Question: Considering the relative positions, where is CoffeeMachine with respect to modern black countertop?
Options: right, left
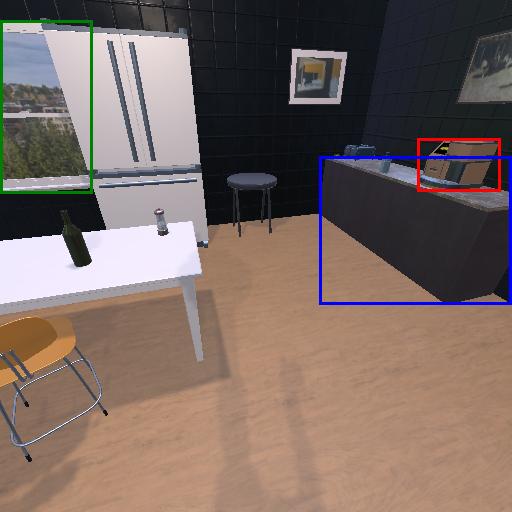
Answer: right